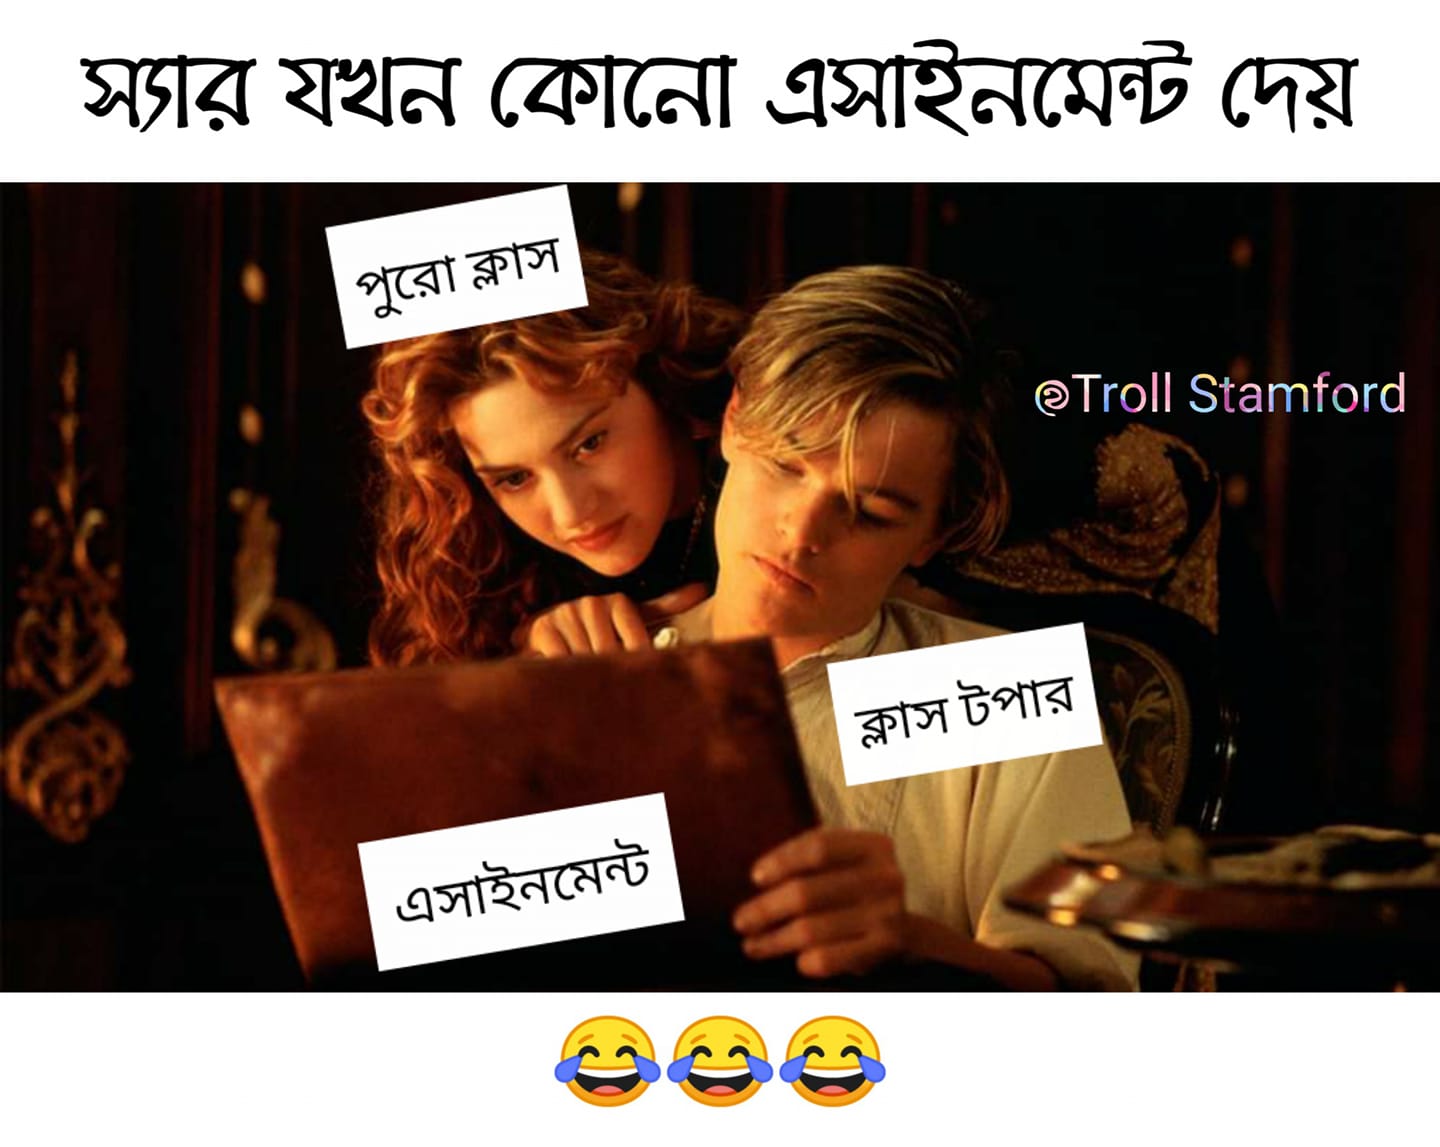
Caption: স্যার যখন কোনো এসাইনমেন্ট দেয়    পুরো ক্লাস    এসাইনমেন্ট    ক্লাস টপার
Label: non-hate